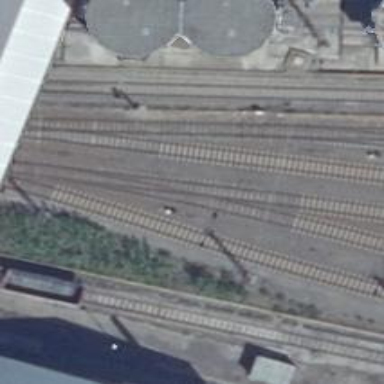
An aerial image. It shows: Railway switch.